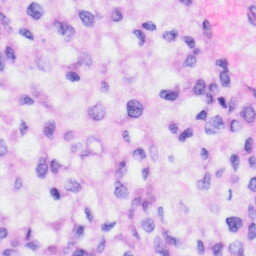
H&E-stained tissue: Liver